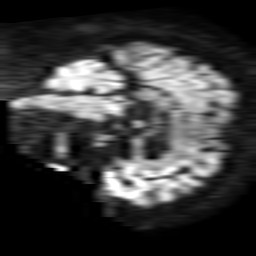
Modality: TRACE
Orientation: sagittal
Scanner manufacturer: philips
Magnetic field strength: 1.5 T
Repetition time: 3.526 s
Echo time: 0.06922 s